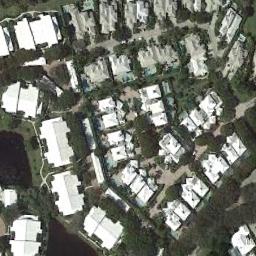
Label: dense_residential